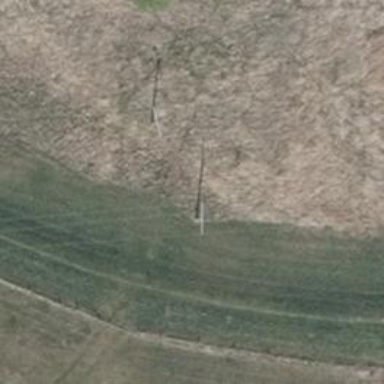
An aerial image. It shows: Minor power line with three cables.